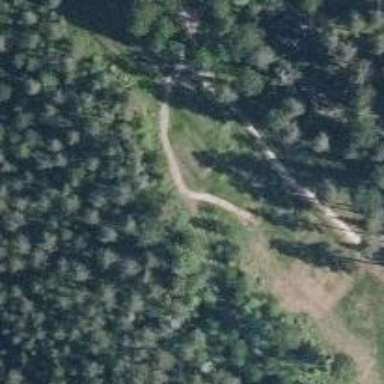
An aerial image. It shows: Footway that resembles golf path.